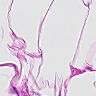
Metastatic tissue present: no